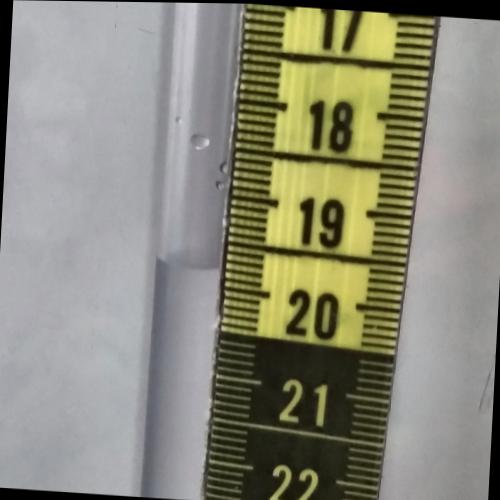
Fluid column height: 19.8 cm